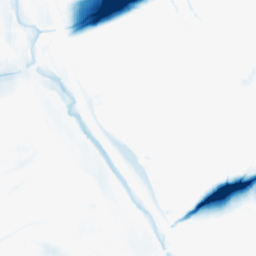
Category: morphological
Decomposition family: morphological_ellipse
Decomposition parameters: operation: closing
width: 50
height: 10
Upsampling method: cubic_mitchell
Upsampling parameters: scale: 8
Upsampling scale: 8